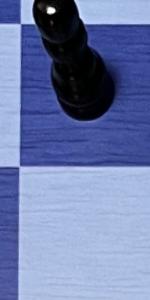
Label: Empty